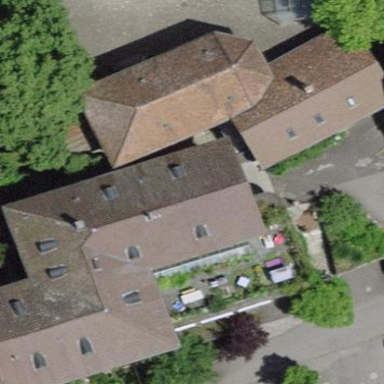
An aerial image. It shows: Chapel building.